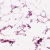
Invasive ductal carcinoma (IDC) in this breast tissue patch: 0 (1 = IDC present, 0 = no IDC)